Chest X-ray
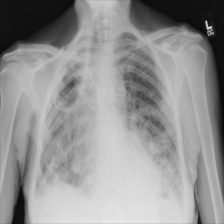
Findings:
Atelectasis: negative
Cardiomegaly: negative
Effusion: negative
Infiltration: positive
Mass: negative
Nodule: negative
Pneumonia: negative
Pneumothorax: negative
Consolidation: negative
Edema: negative
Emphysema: negative
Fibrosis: negative
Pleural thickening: negative
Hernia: negative